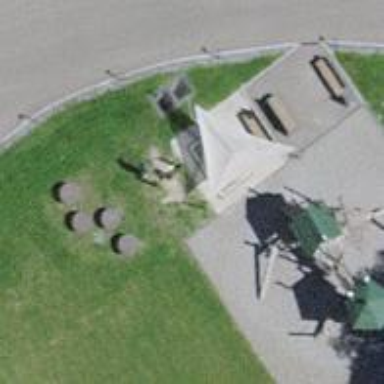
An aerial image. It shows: Sandpit at the playground.